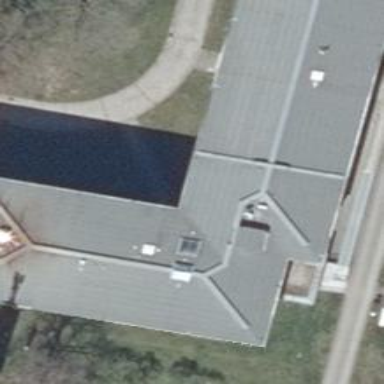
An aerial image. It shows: Government office building with black hipped roof tiles.